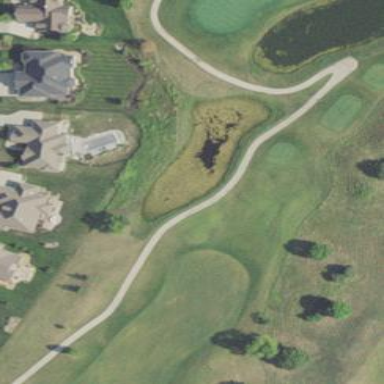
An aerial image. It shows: Water hazard in golf course. The hazard is natural water feature.